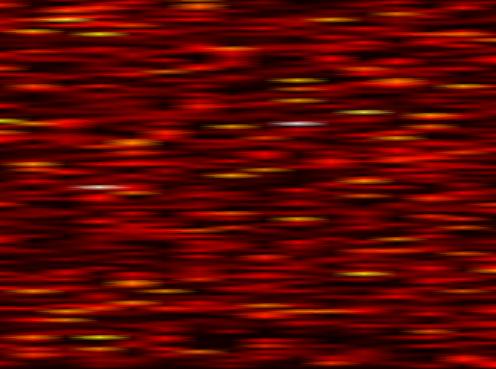
Label: FOFDM